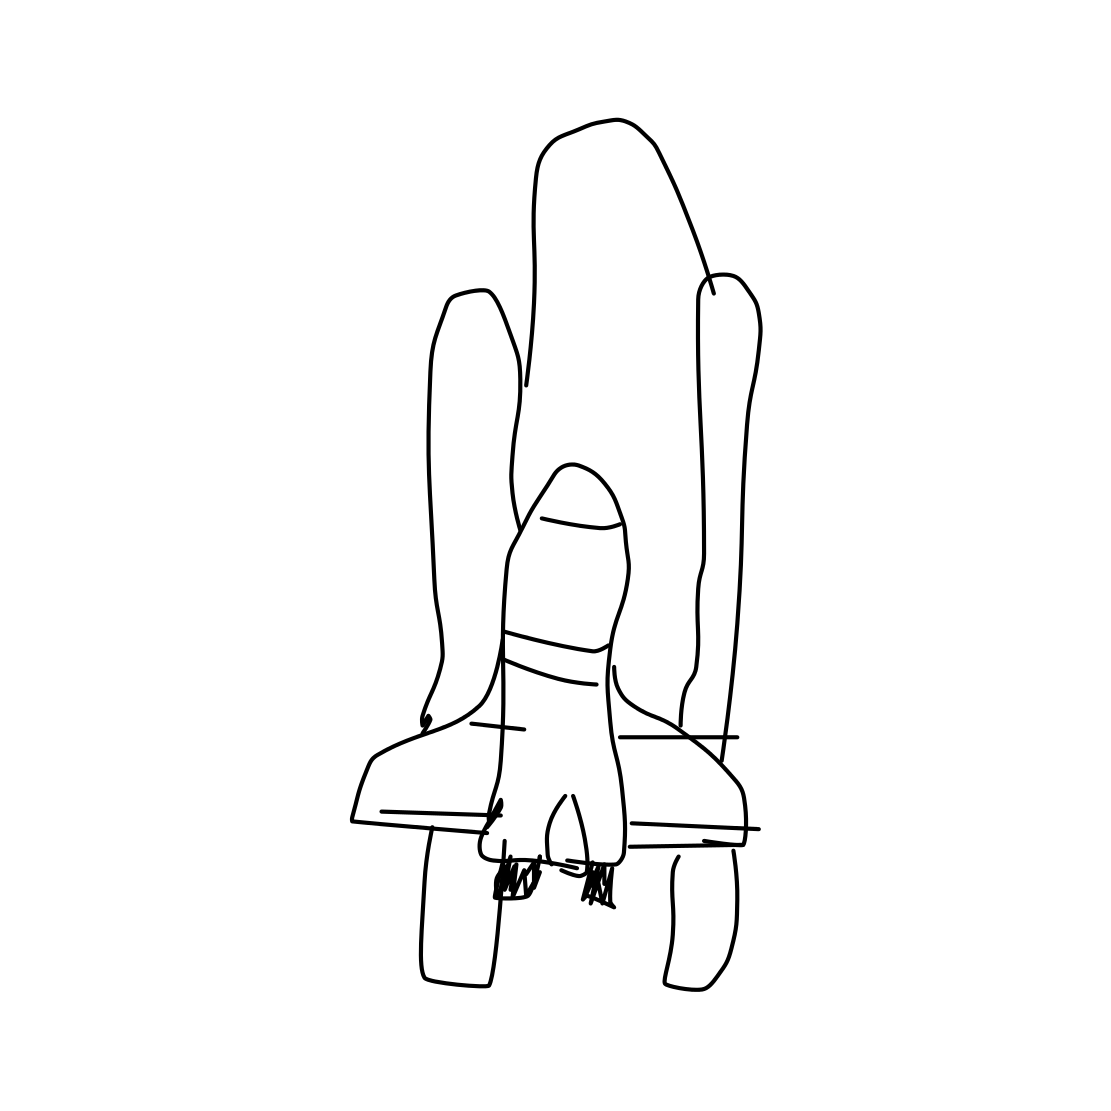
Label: space shuttle